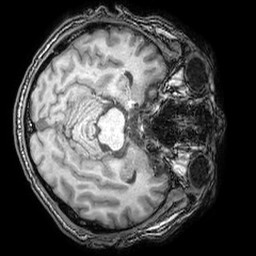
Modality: T1w
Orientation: axial
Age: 36
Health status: ill
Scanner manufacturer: philips
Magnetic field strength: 3 T
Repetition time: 0.007 s
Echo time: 0.0035 s